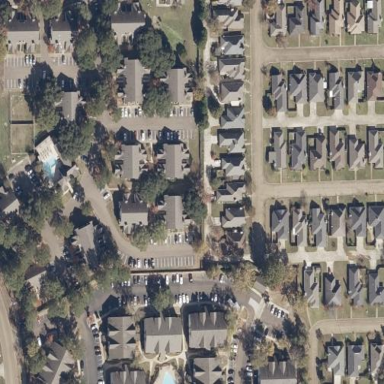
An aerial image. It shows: This residential area consists of single-family homes.